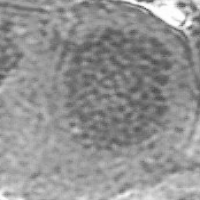
Label: prophase